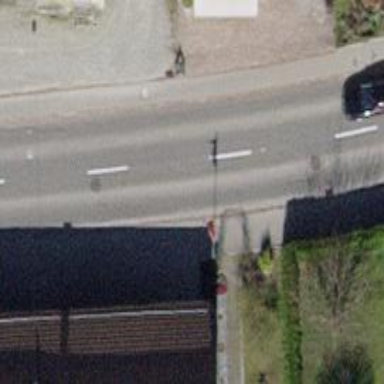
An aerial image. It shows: Secondary road with asphalt surface. The right sidewalk also has asphalt surface.